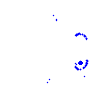
Particle: kaon